Interaction volume radius: 5 \u00c5
Interaction volume height: 20 \u00c5
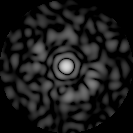
Disorder parameter: 0.8095